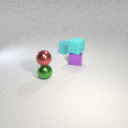
small green metal sphere below small red metal sphere